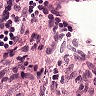
Metastatic tissue present: no